Question: Until lately I've been just changing the x coordinate of my sprite on each update and I was happy with it. But yesterday when being in the debugDraw mode, I found out that after certain speed physics body wouldn't align correctly with the sprite ,like this:

Later I got told that, (by Birkemose in cocos2d forum) the preferred way to move a physics body from A to B is to apply impulse to it. But I have no idea how to achieve constant speed this way. This is the code I used to move it without applying any impulse:
'''
-(void)update:(CCTime)delta{
rollingHero.position=ccp(rollingHero.position.x+scrollSpeed*delta,
rollingHero.position.y);
physicsNode.position=ccp(physicsNode.position.x-scrollSpeed*delta,
physicsNode.position.y);
}
'''
So to create a feeling of moving I scroll the physics node and the hero in opposite directions with the same scrolling speed.
I tried lots of different variants of applying impulse, but I never got it moving with constant speed. The speed accelerates and the hero gets offscreen. I would appreciate it very much if someone would post a sample code.
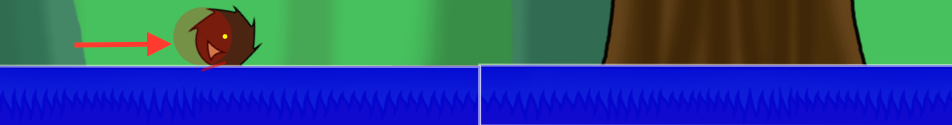
Answer: The reason impulse isn't working to keep your character at a constant speed is because impulse translates directly into a change in momentum (and thus a change in velocity). So if you were to try to maintain a constant velocity through impulse, you would have to check your sprite's velocity first, and although you could get pretty close to a constant velocity, it wouldn't be truly constant.
'''
static const float kRollingHeroMoveSpeed = 10.f;
static const float kRollingHeroAccelConstant = 10.f;
-(void)update:(CCTime)delta {
// check velocity of sprite
if(_rollingHero.physicsBody.velocity.x < kRollingHeroMoveSpeed) {
// if velocity is under limit, push character
[_rollingHero.physicsBody applyImpulse:ccp(kRollingHeroAccelConstant, 0)];
}
}
'''
The better way to do this is to step into the C level of the <URL>.
'''
-(void)onEnter {
[super onEnter];
// tell physics engine to use our C function to update physics body
_rollingHero.physicsBody.body.body->velocity_func = playerUpdateVelocity;
}
static void playerUpdateVelocity(cpBody *body,
cpVect gravity,
cpFloat damping,
cpFloat dt) {
// check validity of cpBody
cpAssertSoft(body->m > 0.0f && body->i > 0.0f, "Body's mass and moment must be positive to simulate. (Mass: %f Moment: %f)", body->m, body->i);
// update velocity and angular velocity
body->v = cpvadd(cpvmult(body->v, damping), cpvmult(cpvadd(gravity, cpvmult(body->f, body->m_inv)), dt));
body->w = body->w*damping + body->t*body->i_inv*dt;
// reset force vector
body->f = cpvzero;
// reset torque
body->t = 0.0f;
// set body's velocity to desired velocity
body->v.x = kRollingHeroMoveSpeed;
}
'''
<URL>.